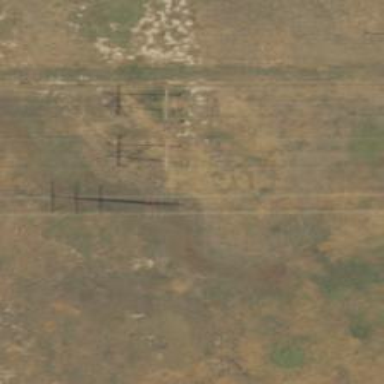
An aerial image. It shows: Power tower.